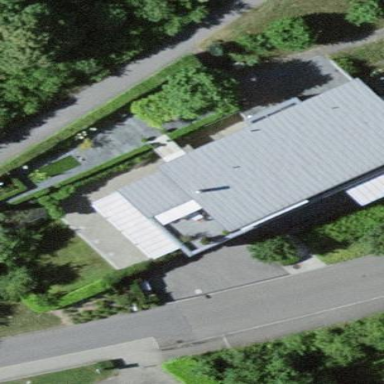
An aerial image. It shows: Image showing building with apartments.